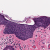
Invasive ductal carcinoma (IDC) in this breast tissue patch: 0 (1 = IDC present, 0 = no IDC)